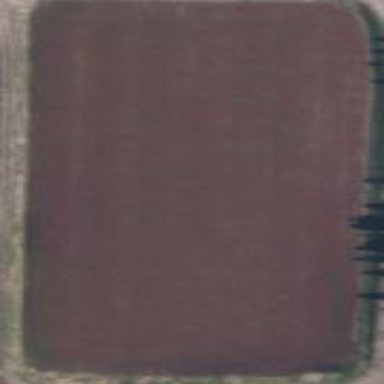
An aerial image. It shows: Farmland with cranberries as the main crop.